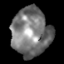
Tissue: skin
Cell type: Epithelial cells
Senescence score: 0.2182
Nuclear area (px): 1828
Mean DAPI intensity: 121.256